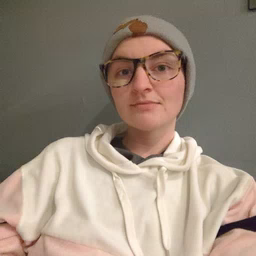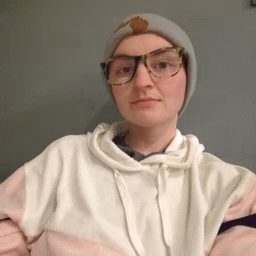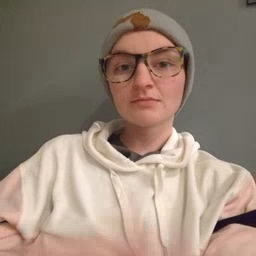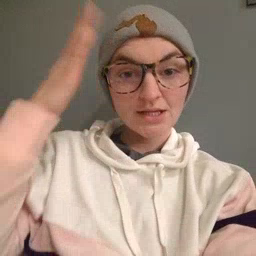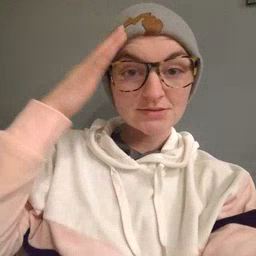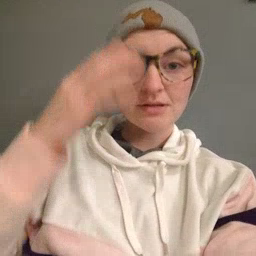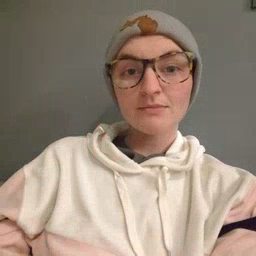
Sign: hat